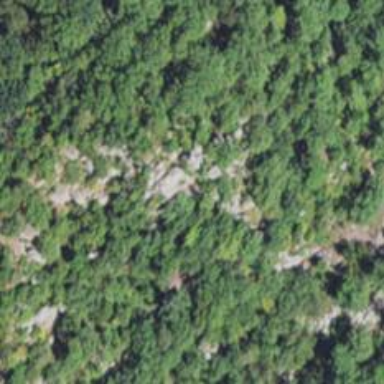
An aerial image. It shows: Climbing crag.